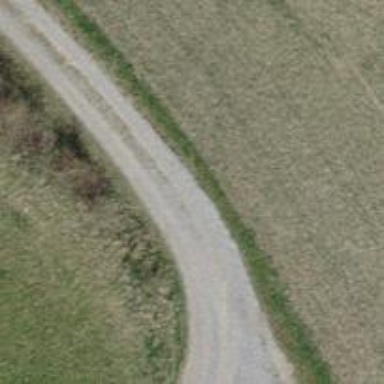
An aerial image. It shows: Track with grade 1 quality.